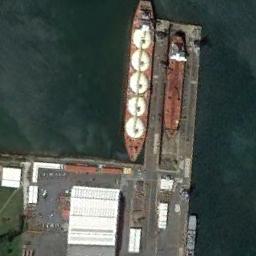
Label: ship